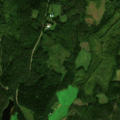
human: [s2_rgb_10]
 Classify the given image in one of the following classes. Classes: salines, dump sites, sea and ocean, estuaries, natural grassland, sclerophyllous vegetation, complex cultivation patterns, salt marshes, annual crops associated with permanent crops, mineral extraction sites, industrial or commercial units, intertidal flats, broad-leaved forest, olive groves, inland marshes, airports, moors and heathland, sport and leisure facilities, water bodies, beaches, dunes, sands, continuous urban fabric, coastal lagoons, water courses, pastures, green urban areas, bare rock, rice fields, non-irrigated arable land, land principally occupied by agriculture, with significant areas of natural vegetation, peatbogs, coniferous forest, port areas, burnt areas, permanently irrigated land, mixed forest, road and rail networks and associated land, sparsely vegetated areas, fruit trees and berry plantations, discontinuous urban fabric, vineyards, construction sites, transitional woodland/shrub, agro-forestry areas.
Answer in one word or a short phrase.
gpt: land principally occupied by agriculture, with significant areas of natural vegetation, coniferous forest, mixed forest